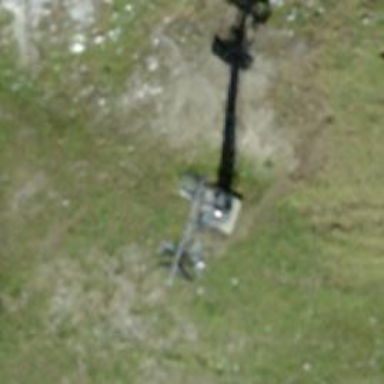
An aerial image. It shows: Pylon for aerialway.